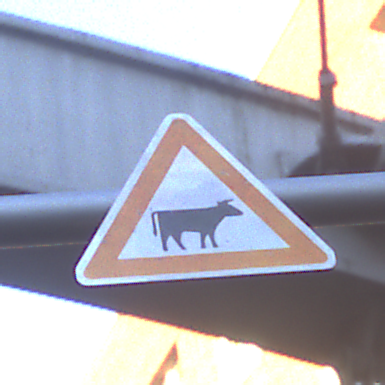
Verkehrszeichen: ViehtriebLinks
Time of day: SunriseSunset
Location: Outdoor (Urban)
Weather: Clear
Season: NotSpecified
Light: Natural